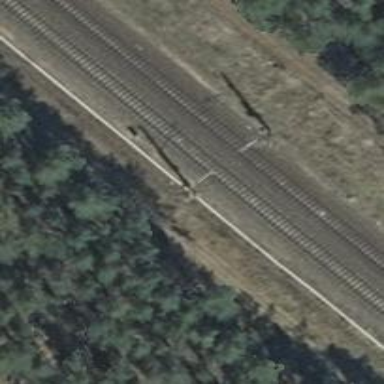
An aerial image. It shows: Milestone along the railway with catenary mast.